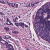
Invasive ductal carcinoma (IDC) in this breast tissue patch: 1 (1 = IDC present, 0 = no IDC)